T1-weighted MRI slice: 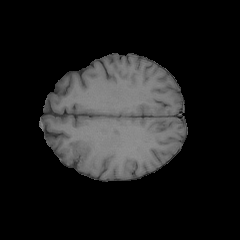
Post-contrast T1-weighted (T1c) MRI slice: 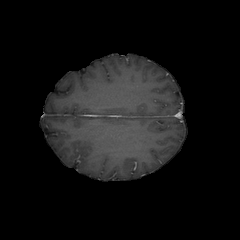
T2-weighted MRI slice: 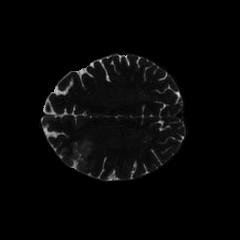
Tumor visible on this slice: yes